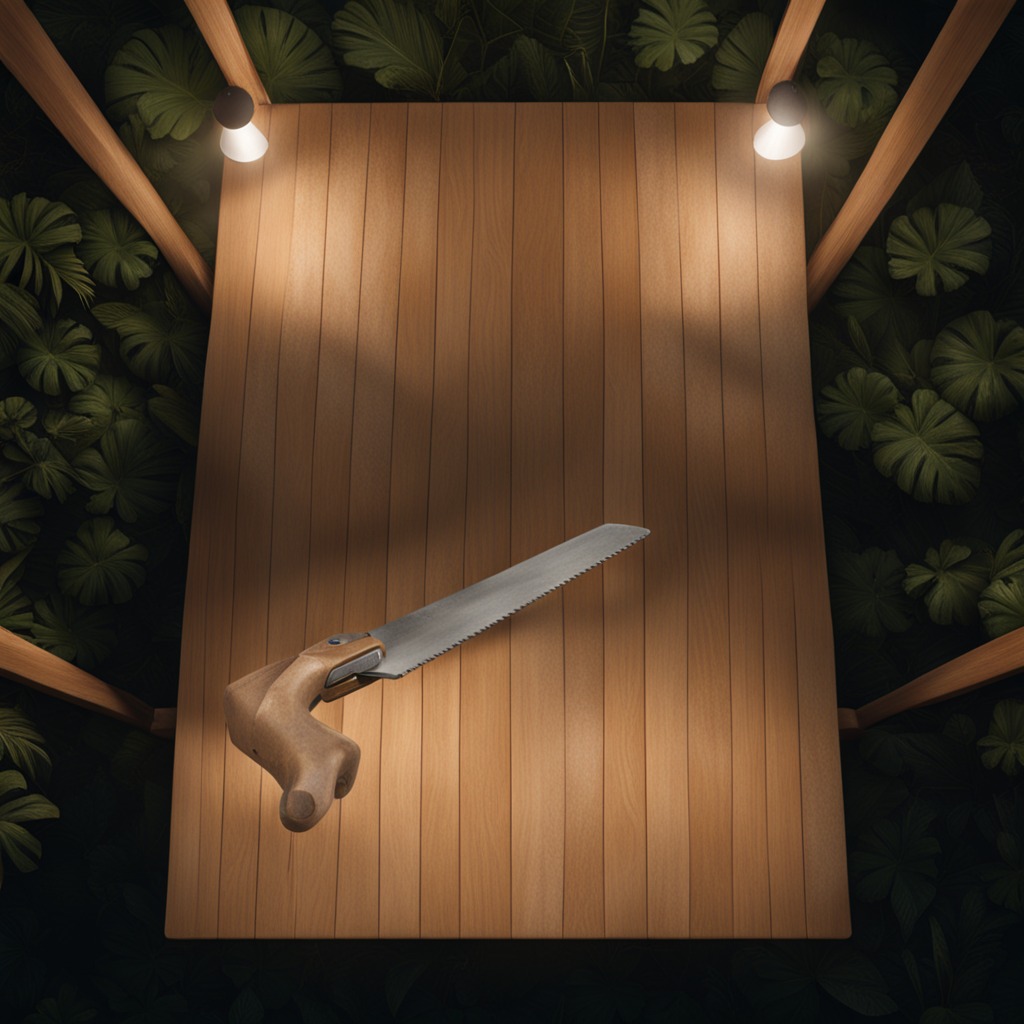
A metal saw is lying on the wooden table inside a jungle field workshop tent at night.